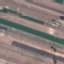
Land use / land cover: AnnualCrop